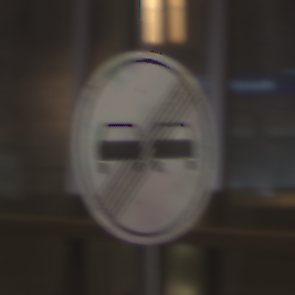
Verkehrszeichen: EndeUeberholverbot
Umgebung: Indoor, Urban
Tageszeit: NotSpecified
Wetter: NotSpecified
Licht: Artificial
Jahreszeit: NotSpecified
Kontrast: MediumContrast